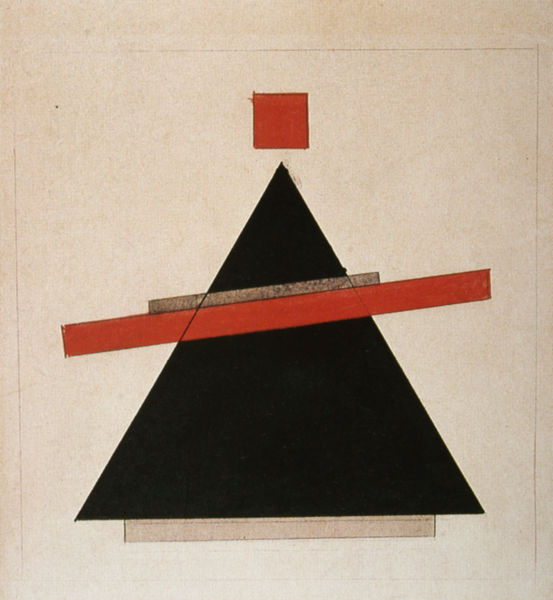
Titel: Rotes Quadrat (Unowis)
Künstler: Ilja Tschaschnik
Standort: New York
Institution: Leonard Hutton Galleries
Schlagwörter: baum, dunkel, gemälde, kopf, weiß, dreieck, komposition, kubismus, ocker, braun, frau, grau, hell, hintergrund, kleid, schwarz, zeichnung, rot, beige, symbolismus, arme, lang, mensch, rahmen, sockel, spitze, bild, figur, kontrast, schräg, papier, abstrakt, fläche, flächen, modern, formen, linien, figuren, balken, gestalt, oben, photographie, rechtecke, unten, bruan, rechteck, linie, kreuzung, form, quer, reduziert, kurz, würfel, geometrisch, rechteckig, schräge, basis, pyramide, überkreuzen, schief, geometrie, quadrat, viereck, konstruktivismus, russisch, regelmäßig, echtecke, miro, prisma, geometire, grau schwarz, konkrete kunst, suprematismus, suprematistisch, ungleichgewicht, schearzweiß, tschaschnik, #tanne, pypier